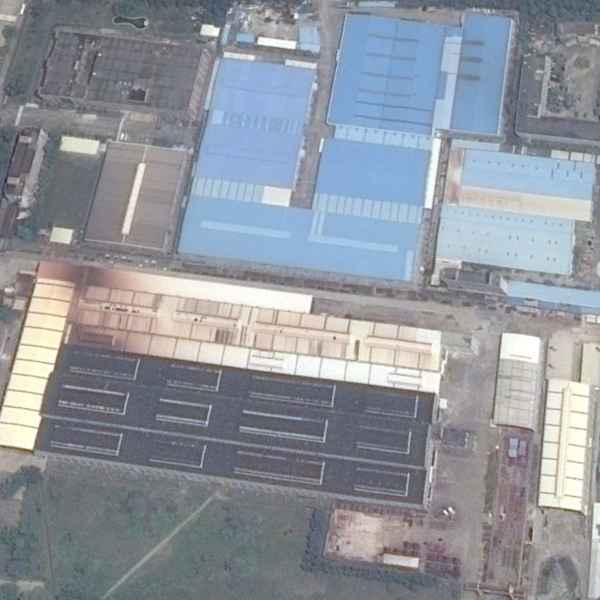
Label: Industrial